Interaction volume radius: 10 \u00c5
Interaction volume height: 35 \u00c5
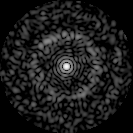
Disorder parameter: 0.8374